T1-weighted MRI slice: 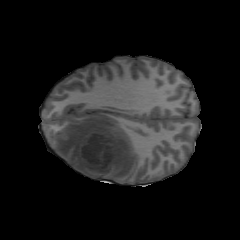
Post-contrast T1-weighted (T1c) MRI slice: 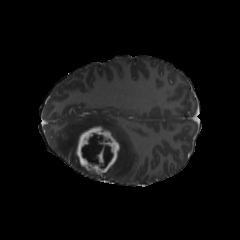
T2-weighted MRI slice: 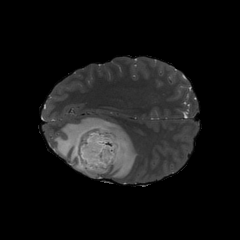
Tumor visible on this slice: yes